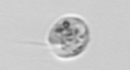
Label: Amoeba